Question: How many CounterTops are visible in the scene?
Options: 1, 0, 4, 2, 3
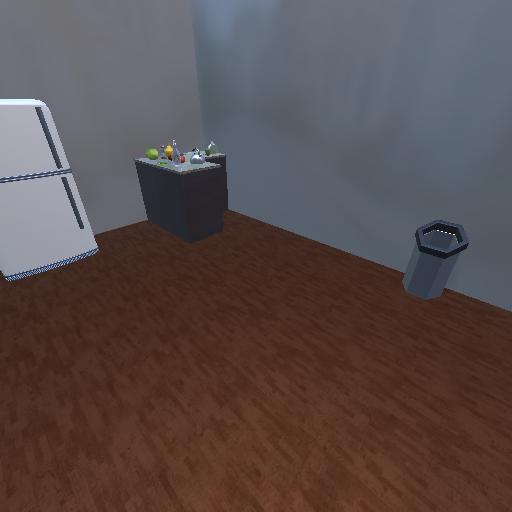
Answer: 1